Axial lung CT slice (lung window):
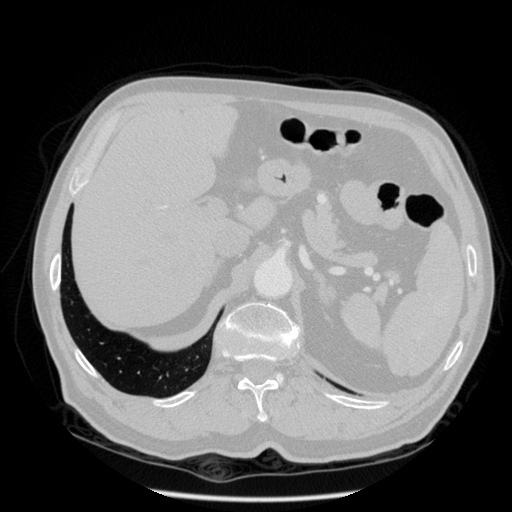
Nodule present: no